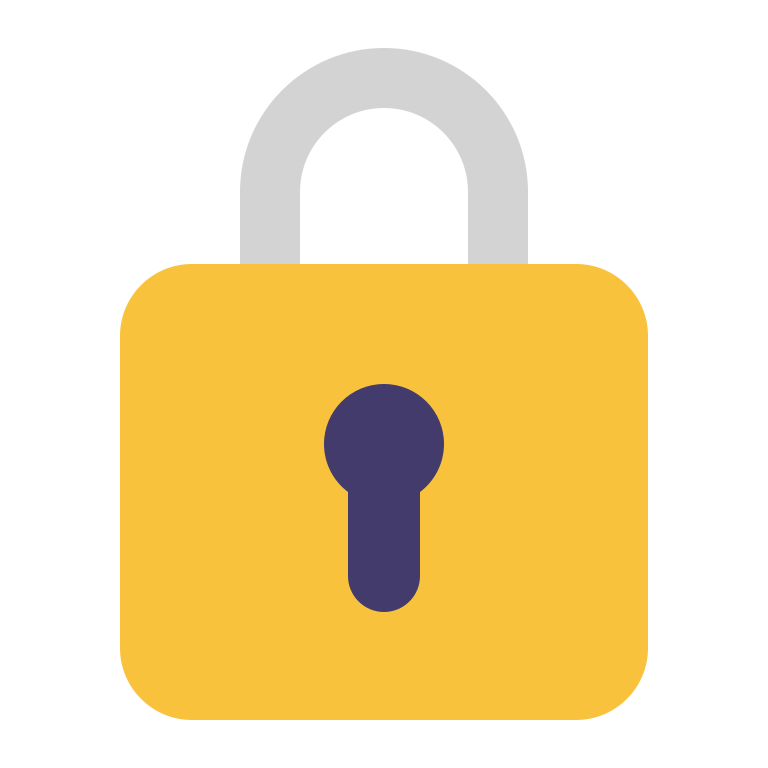
locked flat